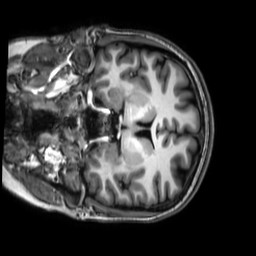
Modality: T1w
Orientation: coronal
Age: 30
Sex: female
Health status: healthy
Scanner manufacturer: philips
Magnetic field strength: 3 T
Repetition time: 0.009 s
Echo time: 0.003996 s